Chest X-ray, PA view. Patient: 60 years old, sex M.
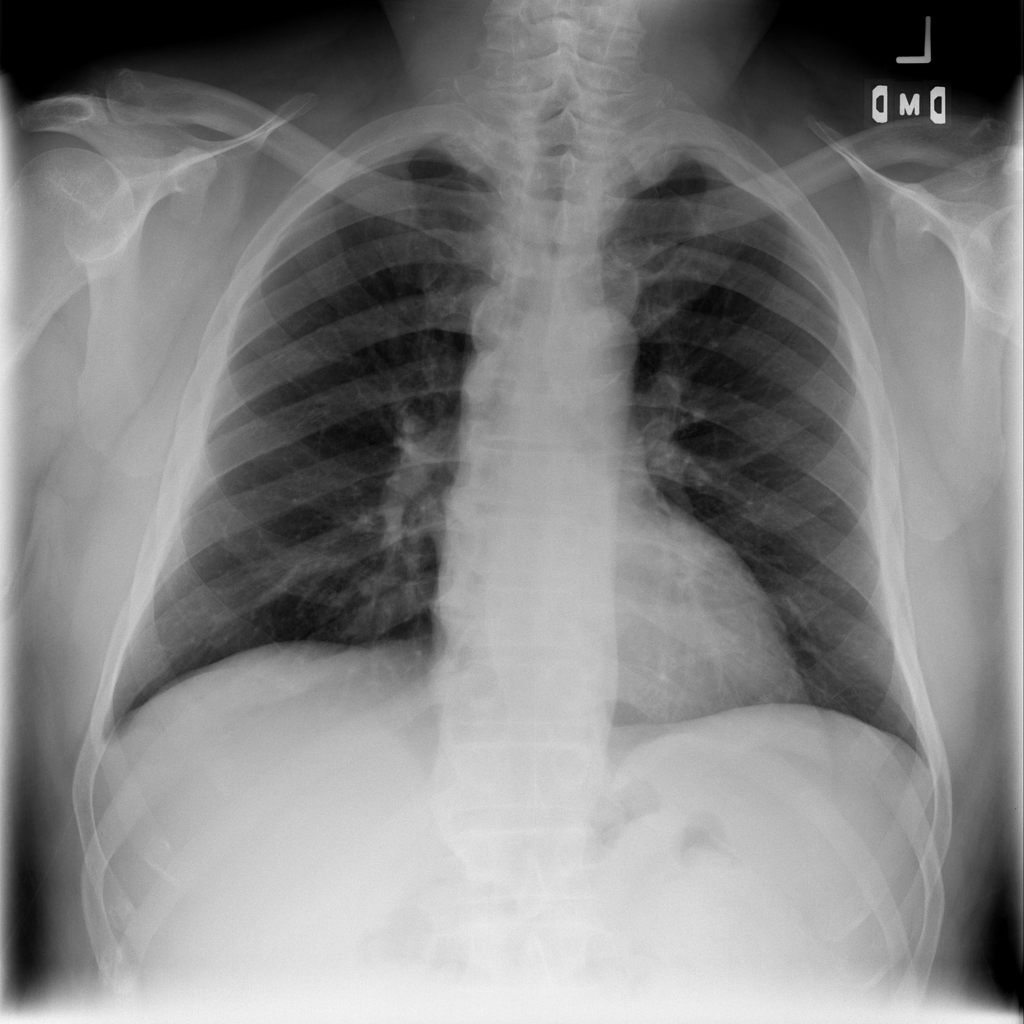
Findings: No Finding